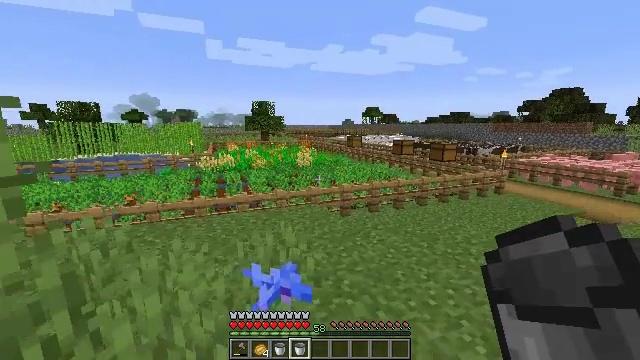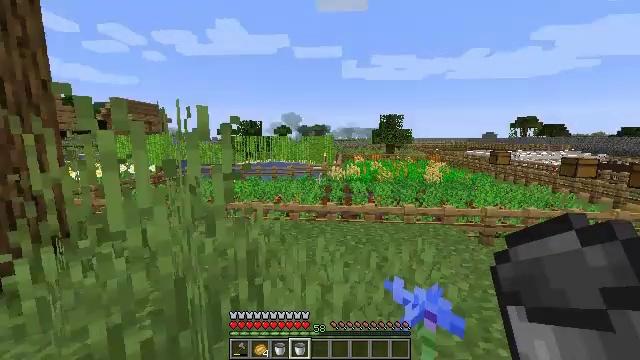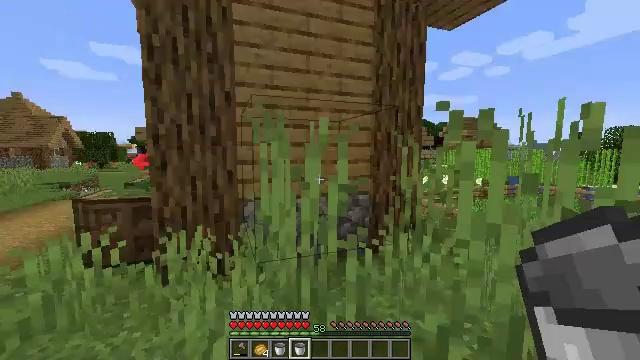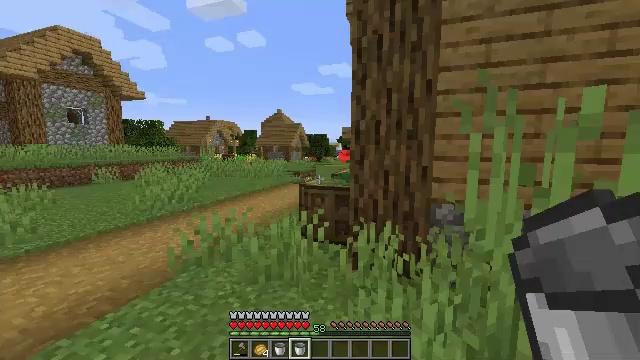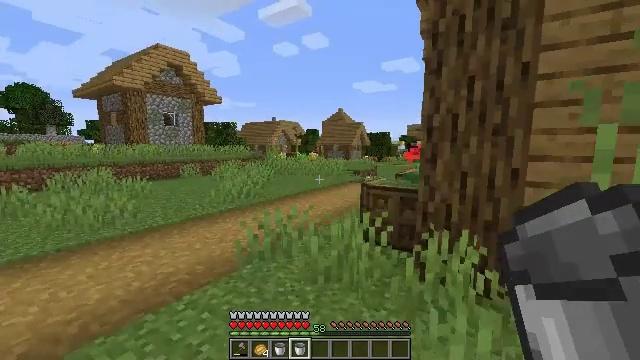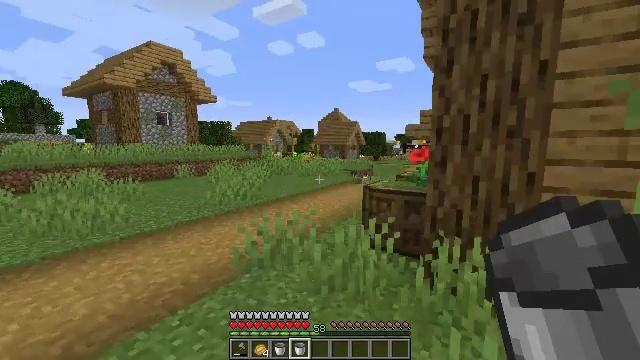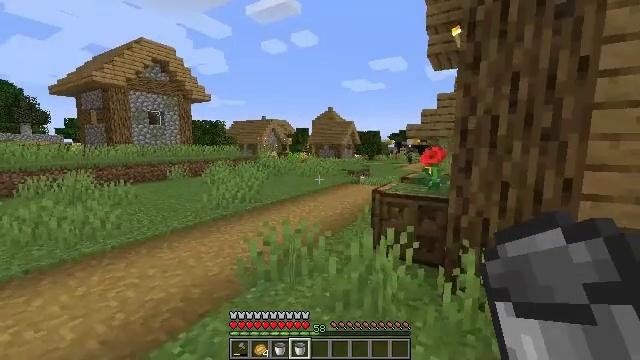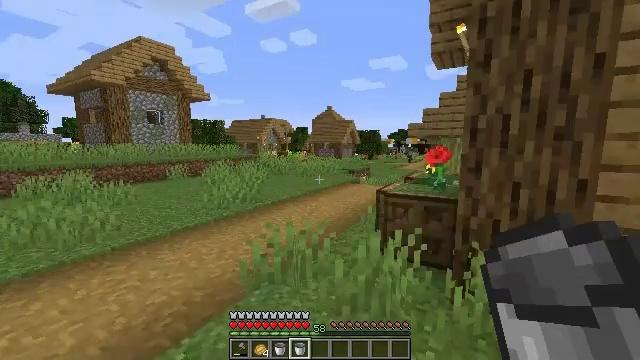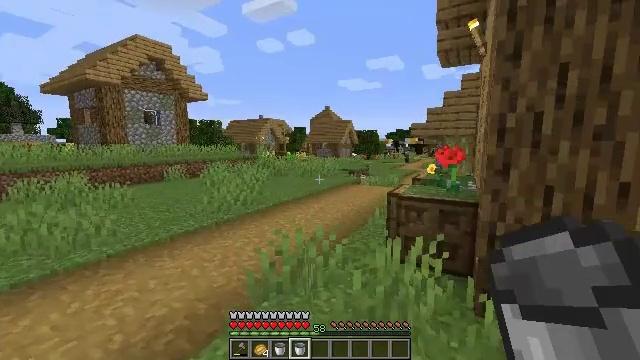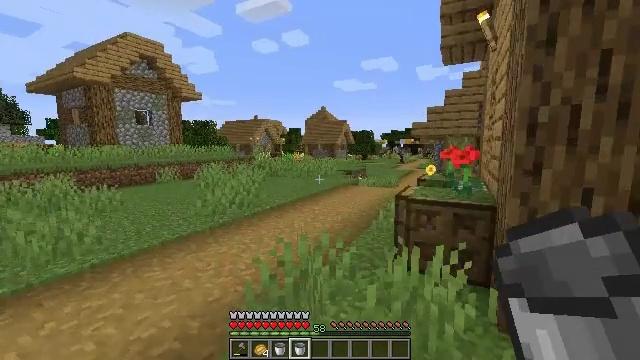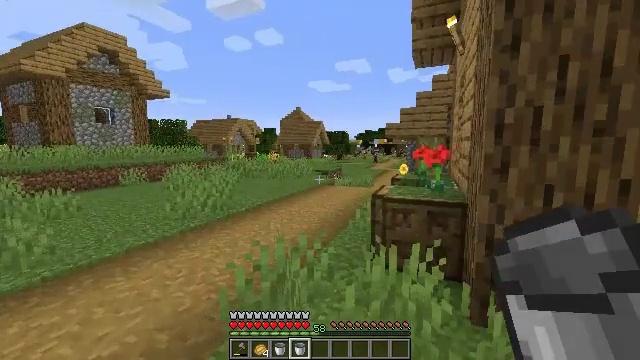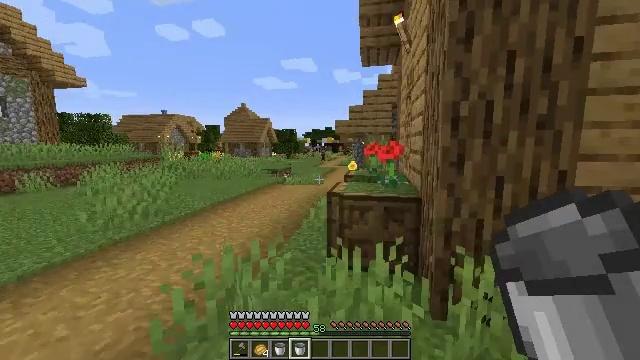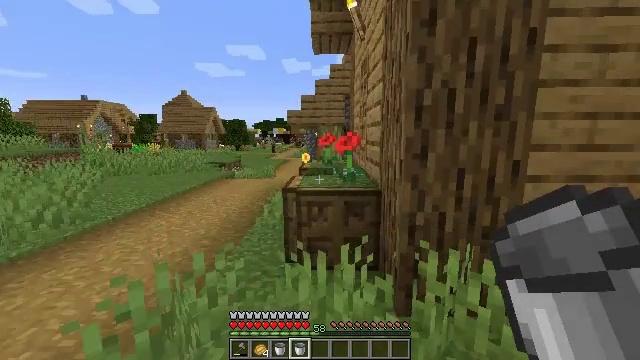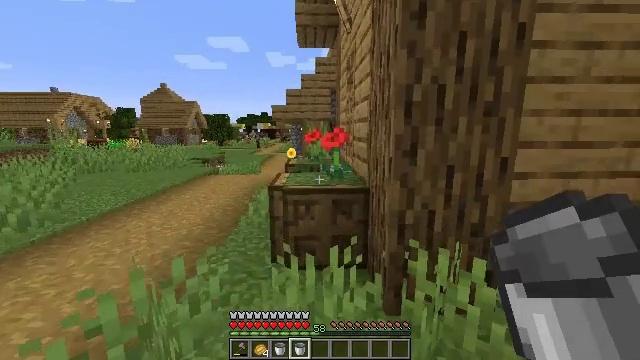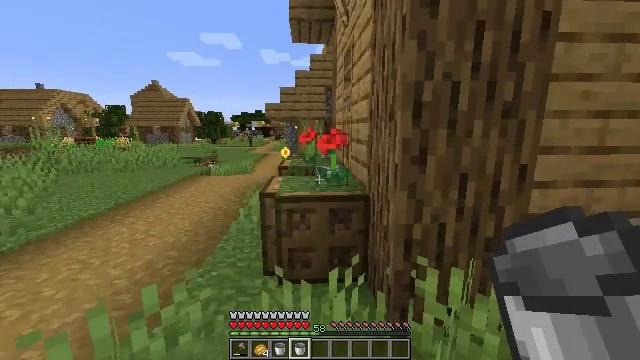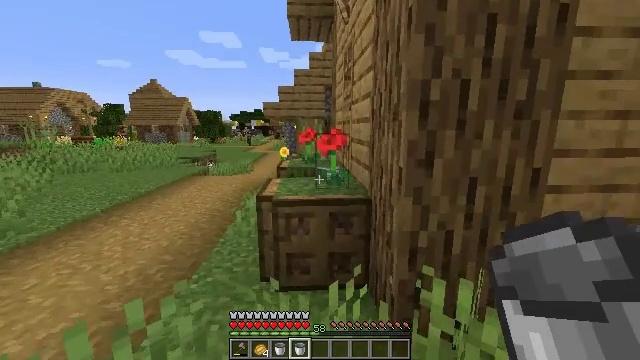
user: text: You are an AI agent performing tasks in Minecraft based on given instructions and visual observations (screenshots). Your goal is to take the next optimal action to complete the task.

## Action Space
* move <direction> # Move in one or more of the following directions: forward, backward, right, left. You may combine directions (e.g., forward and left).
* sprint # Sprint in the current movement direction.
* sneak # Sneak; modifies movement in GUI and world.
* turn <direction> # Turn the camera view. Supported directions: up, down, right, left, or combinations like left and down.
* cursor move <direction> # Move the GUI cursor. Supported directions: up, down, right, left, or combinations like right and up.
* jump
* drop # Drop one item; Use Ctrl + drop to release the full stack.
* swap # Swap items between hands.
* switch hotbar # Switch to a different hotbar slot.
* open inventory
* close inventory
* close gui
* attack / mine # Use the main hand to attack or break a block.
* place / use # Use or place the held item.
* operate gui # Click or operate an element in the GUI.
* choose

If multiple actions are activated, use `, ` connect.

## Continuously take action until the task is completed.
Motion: motion action
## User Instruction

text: Transform a pumpkin into pumpkin seeds via crafting.
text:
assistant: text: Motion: move left, turn left and up
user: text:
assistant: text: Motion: move forward and move left, turn left and up
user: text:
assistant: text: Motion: move forward and move left, turn left
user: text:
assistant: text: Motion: move forward and move left, turn left
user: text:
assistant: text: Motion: move forward and move left, turn right
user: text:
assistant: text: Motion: move forward and move left, turn right
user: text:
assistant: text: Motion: move forward and move left
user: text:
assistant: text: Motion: move forward
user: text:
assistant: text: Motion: move forward, turn right
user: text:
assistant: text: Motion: move forward, turn right
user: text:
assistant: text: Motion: move forward, turn right
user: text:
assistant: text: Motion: move forward, turn right and down
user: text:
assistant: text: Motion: move forward, turn right and down
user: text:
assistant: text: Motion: move forward, turn right
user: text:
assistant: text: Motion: move forward
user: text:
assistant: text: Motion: move forward
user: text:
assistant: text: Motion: move forward
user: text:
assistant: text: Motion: move forward
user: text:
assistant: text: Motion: move forward
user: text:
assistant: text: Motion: move forward
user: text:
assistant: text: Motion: move forward, jump
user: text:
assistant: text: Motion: move forward, jump
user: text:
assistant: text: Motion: move forward, jump
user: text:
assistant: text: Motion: move forward, jump
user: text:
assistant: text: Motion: move forward
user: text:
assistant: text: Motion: move forward
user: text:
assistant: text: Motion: move forward
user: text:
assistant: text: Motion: move forward
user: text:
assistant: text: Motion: move forward
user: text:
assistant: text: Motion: move forward